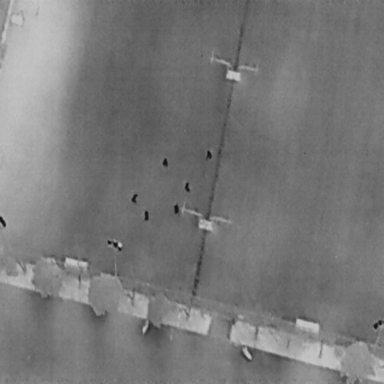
There are six People in the infrared image.